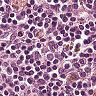
Metastatic tissue present: no